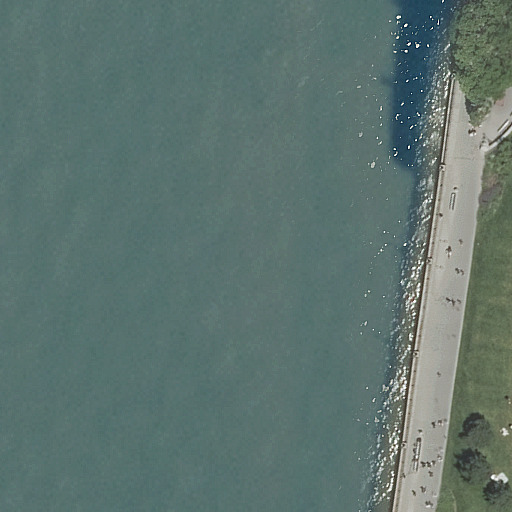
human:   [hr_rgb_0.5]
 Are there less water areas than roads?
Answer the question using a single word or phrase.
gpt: no

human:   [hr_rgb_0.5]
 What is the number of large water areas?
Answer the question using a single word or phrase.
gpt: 1

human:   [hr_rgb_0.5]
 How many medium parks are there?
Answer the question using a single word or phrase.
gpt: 0

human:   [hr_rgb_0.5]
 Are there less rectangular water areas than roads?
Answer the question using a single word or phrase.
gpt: no

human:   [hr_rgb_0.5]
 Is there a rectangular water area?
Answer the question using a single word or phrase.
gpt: yes

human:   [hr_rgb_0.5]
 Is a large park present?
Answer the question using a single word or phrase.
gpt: yes

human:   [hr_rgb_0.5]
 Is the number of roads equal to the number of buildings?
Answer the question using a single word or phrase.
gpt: no

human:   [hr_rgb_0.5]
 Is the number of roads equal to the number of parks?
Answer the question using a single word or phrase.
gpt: yes

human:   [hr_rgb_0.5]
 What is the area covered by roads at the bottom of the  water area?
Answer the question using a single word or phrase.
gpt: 0m2

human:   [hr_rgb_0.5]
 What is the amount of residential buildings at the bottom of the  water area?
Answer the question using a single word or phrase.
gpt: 0

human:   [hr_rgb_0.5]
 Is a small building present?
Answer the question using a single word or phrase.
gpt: no

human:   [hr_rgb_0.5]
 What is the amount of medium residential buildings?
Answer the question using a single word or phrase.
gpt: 0

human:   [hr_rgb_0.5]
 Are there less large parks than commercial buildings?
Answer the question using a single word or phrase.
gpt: no

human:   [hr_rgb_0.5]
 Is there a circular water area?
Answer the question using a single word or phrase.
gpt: no

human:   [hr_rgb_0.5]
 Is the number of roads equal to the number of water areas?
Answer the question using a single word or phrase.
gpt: yes

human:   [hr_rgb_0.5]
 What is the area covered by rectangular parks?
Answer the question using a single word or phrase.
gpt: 0m2

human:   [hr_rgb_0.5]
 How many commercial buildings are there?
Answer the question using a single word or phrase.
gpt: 0

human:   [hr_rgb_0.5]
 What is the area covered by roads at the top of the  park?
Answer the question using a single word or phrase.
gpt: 0m2

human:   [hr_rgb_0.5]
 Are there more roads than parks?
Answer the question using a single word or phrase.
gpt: no

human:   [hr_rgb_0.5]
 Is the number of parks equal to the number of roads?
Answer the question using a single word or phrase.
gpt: yes

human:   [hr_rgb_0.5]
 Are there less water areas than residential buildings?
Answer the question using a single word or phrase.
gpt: no

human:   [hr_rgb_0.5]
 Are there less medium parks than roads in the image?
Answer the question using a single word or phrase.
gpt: yes

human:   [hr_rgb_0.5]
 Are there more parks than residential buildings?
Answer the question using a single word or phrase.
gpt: yes

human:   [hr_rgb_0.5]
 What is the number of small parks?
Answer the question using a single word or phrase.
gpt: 0

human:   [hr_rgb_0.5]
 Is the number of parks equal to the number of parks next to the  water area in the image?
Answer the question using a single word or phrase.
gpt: yes

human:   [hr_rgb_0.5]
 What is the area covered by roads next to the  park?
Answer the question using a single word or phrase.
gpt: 0m2

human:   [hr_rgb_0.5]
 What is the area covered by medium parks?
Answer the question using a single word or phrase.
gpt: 0m2

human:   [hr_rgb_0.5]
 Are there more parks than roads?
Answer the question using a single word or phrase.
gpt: no

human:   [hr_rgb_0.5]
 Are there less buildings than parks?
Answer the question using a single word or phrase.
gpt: yes

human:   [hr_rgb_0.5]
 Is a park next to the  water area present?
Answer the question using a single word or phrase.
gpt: yes

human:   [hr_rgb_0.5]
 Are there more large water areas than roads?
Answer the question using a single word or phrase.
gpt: no

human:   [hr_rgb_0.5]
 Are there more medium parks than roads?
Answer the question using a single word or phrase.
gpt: no

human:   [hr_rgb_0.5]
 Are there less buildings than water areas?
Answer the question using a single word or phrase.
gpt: yes

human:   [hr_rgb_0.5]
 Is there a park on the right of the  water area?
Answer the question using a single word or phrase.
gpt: yes

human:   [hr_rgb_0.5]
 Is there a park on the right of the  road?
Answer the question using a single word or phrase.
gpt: yes

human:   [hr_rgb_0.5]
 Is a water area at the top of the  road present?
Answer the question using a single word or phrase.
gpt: no